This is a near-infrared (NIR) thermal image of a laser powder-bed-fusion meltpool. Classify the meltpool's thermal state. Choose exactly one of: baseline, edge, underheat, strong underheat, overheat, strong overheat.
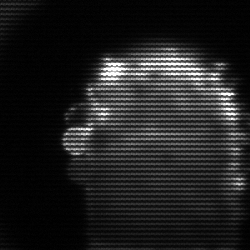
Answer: baseline